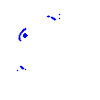
Particle: electron